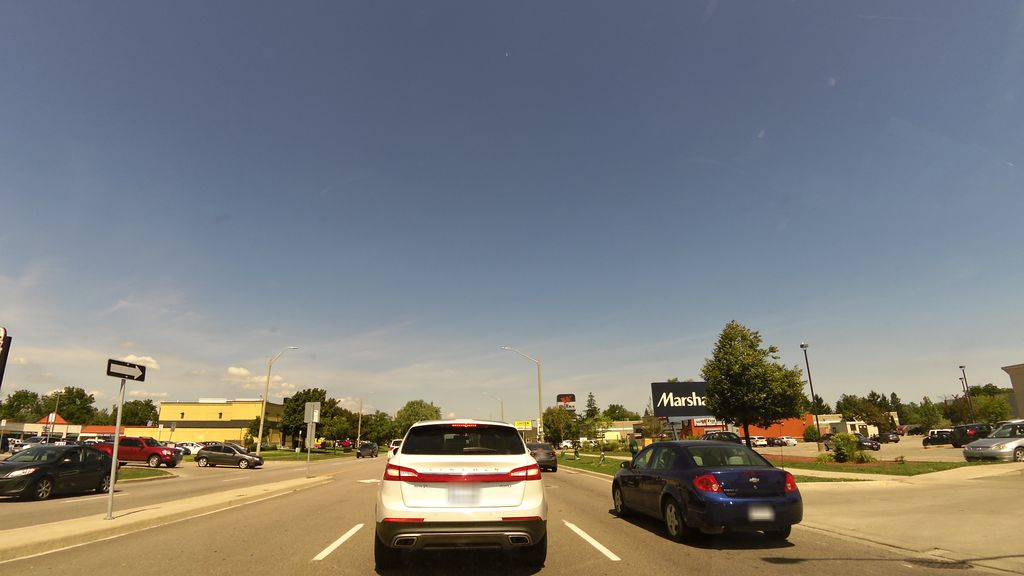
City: hamilton